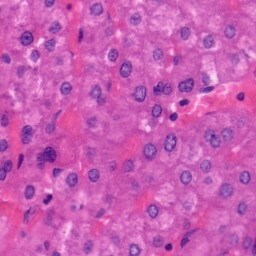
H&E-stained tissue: Liver